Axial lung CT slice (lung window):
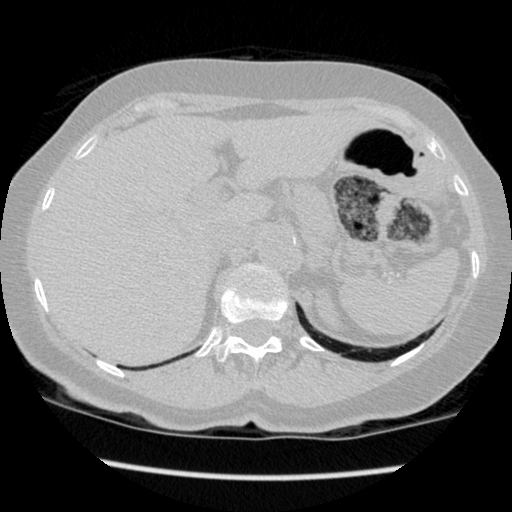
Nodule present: no